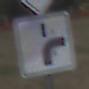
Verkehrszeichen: VerlaufVorfahrtsstrasse8
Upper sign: Vorfahrtsstrasse
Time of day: MorningAfternoon
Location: Outdoor (Suburban)
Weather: PartlyCloudy
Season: NotSpecified
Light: Natural